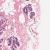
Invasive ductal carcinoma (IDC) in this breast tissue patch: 0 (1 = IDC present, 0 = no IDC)